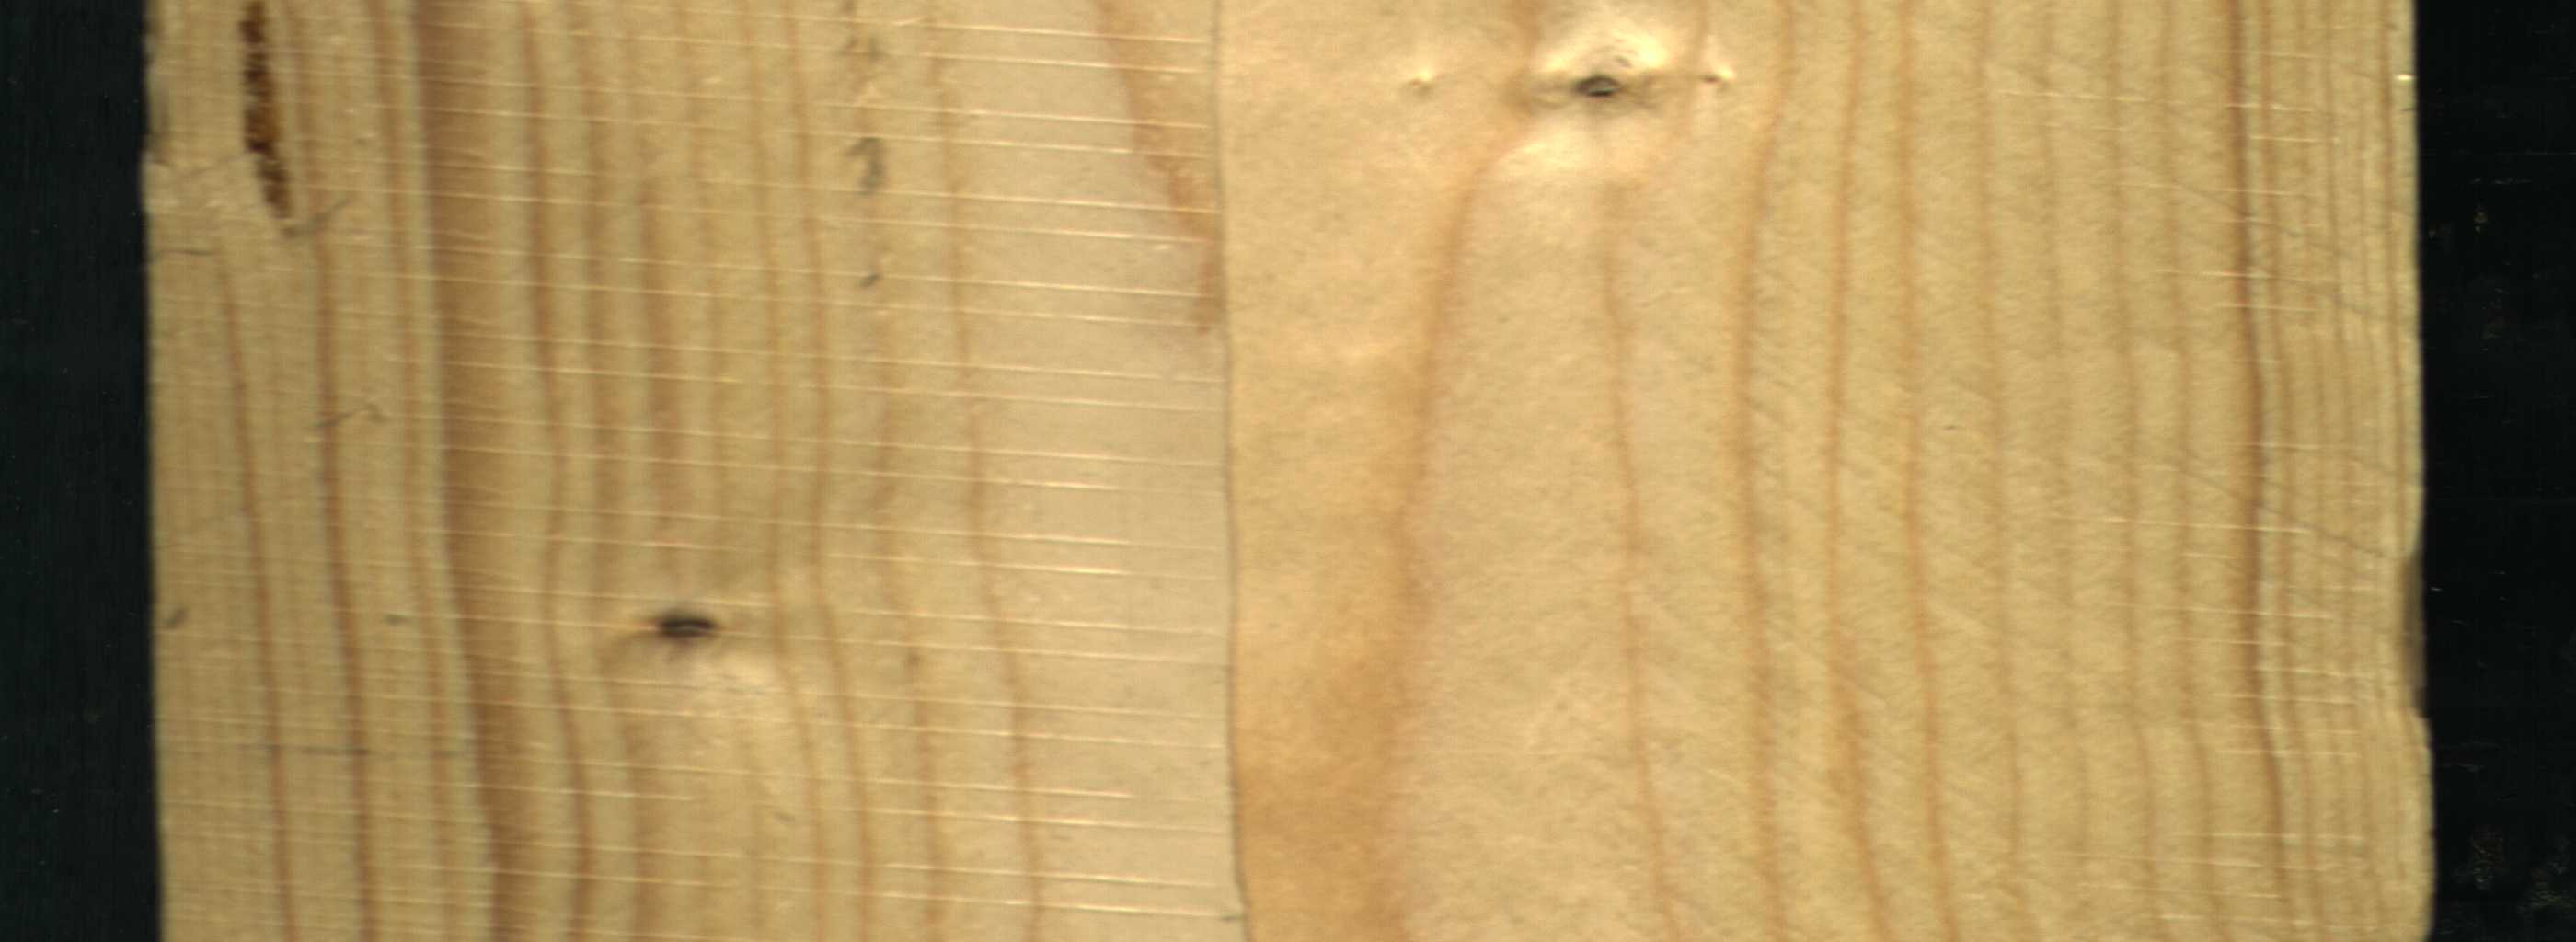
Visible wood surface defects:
resin
Live_Knot
Live_Knot